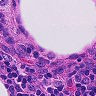
Metastatic tissue present: no